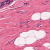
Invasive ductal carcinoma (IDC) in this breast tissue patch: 0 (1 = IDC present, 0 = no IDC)